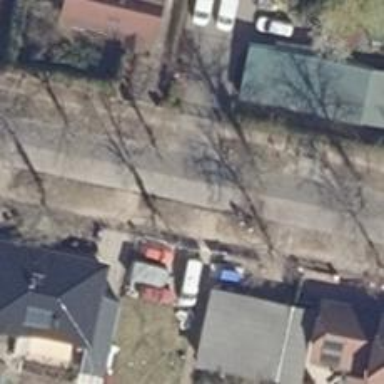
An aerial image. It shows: Residential road.